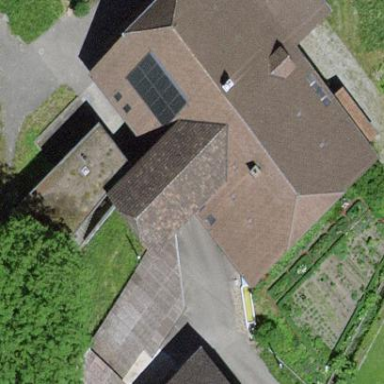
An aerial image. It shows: Farm building.